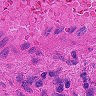
Metastatic tissue present: no